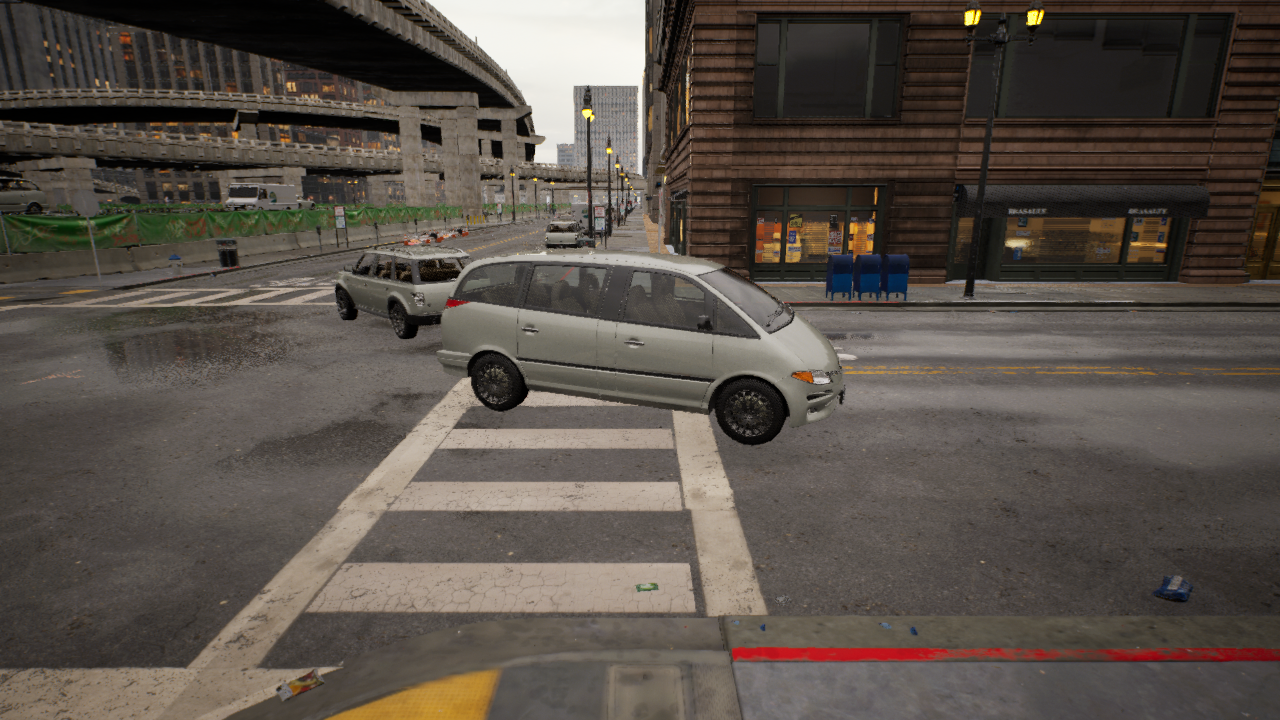
Venue: intersection
Lighting: golden hour
Vehicle rig: minivan